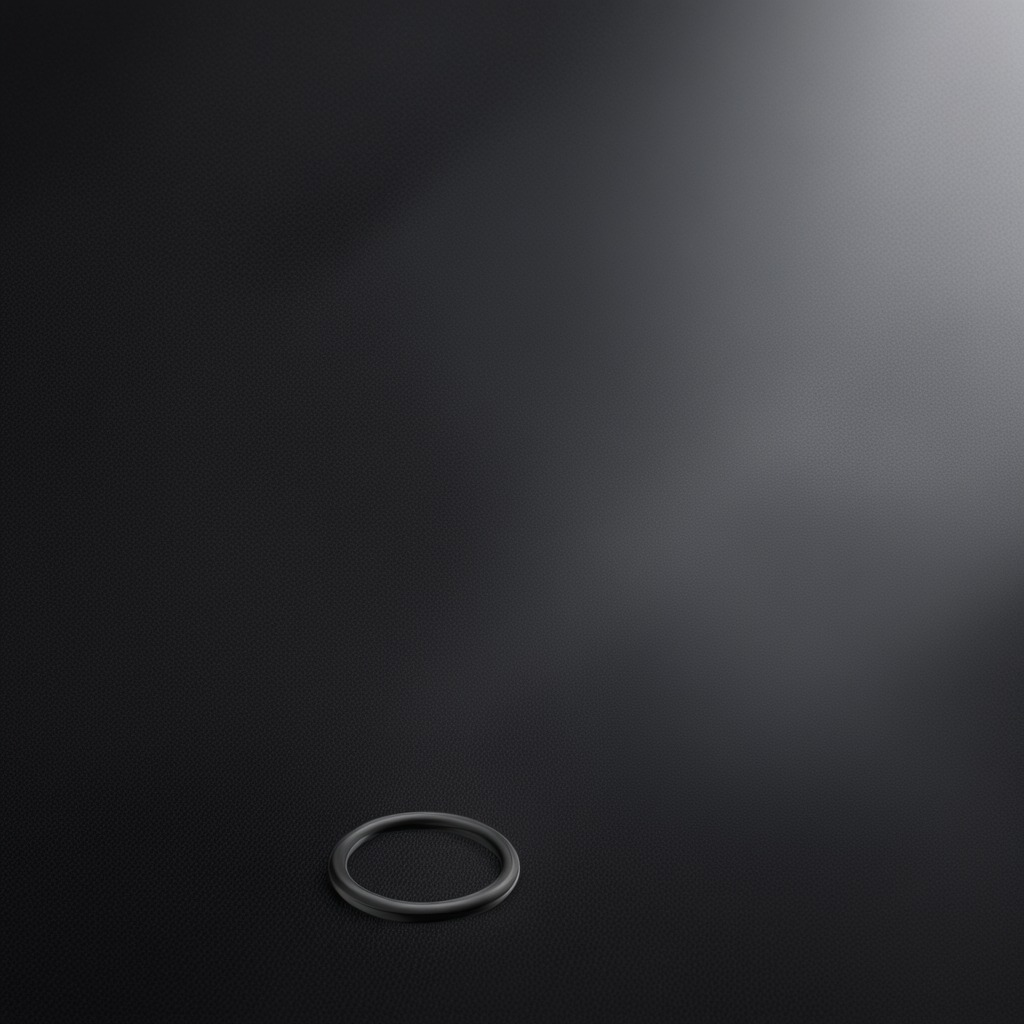
A rubber O-ring lying on a clean granite tabletop covered with a black rubber mat inside a workshop under bright overhead lighting crisp shadows high clarity worn but beneath the mat